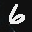
Label: 6